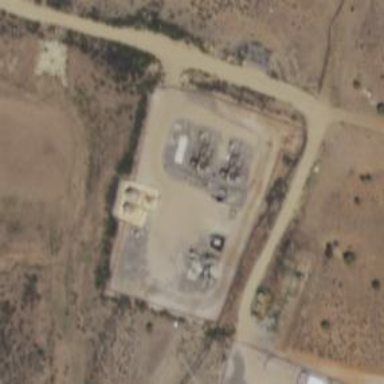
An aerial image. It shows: Storage tank that is man-made.